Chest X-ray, PA view. Patient: 56 years old, sex M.
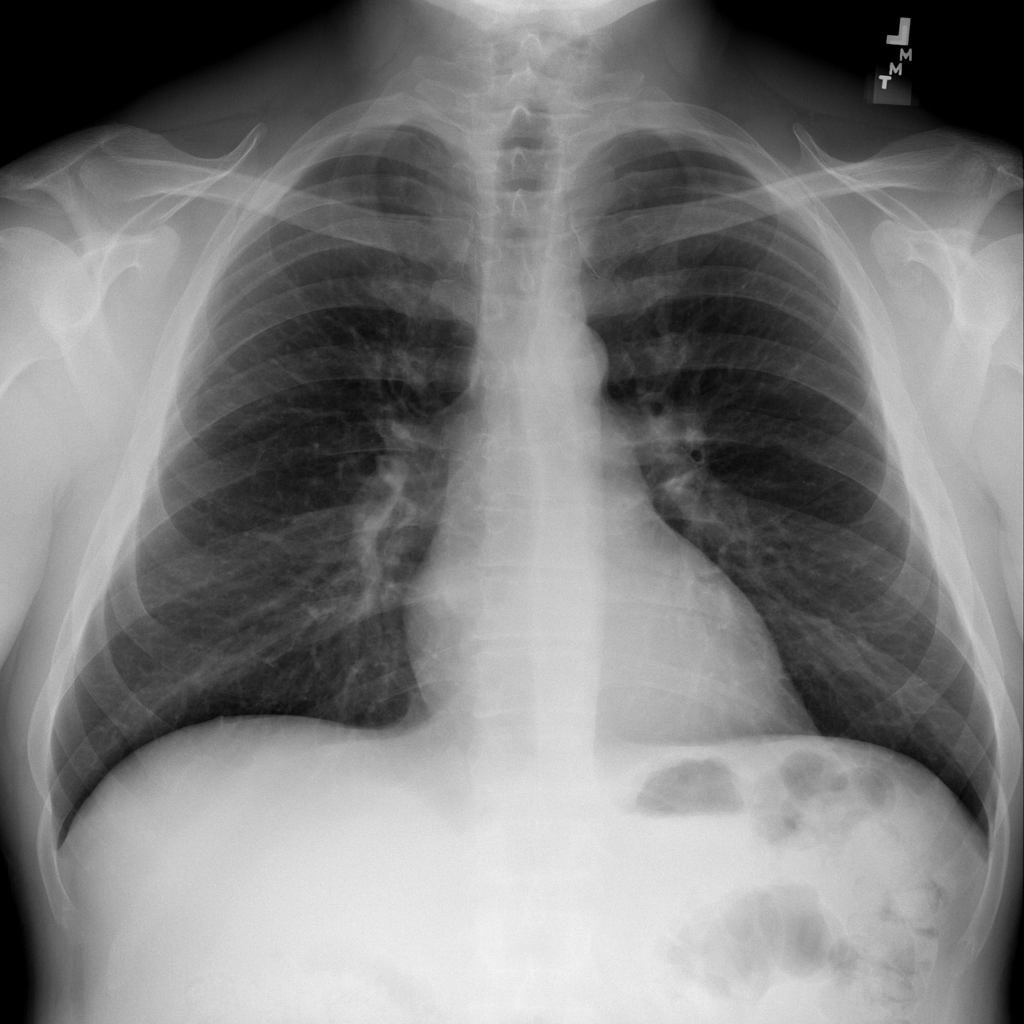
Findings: No Finding